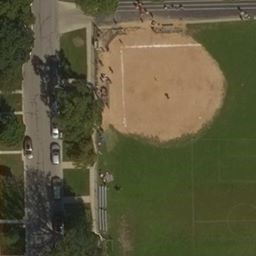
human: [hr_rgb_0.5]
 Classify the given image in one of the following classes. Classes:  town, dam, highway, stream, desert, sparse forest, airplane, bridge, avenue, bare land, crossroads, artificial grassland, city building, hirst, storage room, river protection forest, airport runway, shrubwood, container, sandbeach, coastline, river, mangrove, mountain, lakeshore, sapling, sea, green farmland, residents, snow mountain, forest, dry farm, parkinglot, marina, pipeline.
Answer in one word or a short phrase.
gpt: artificial grassland